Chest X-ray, AP view. Patient: 13 years old, sex M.
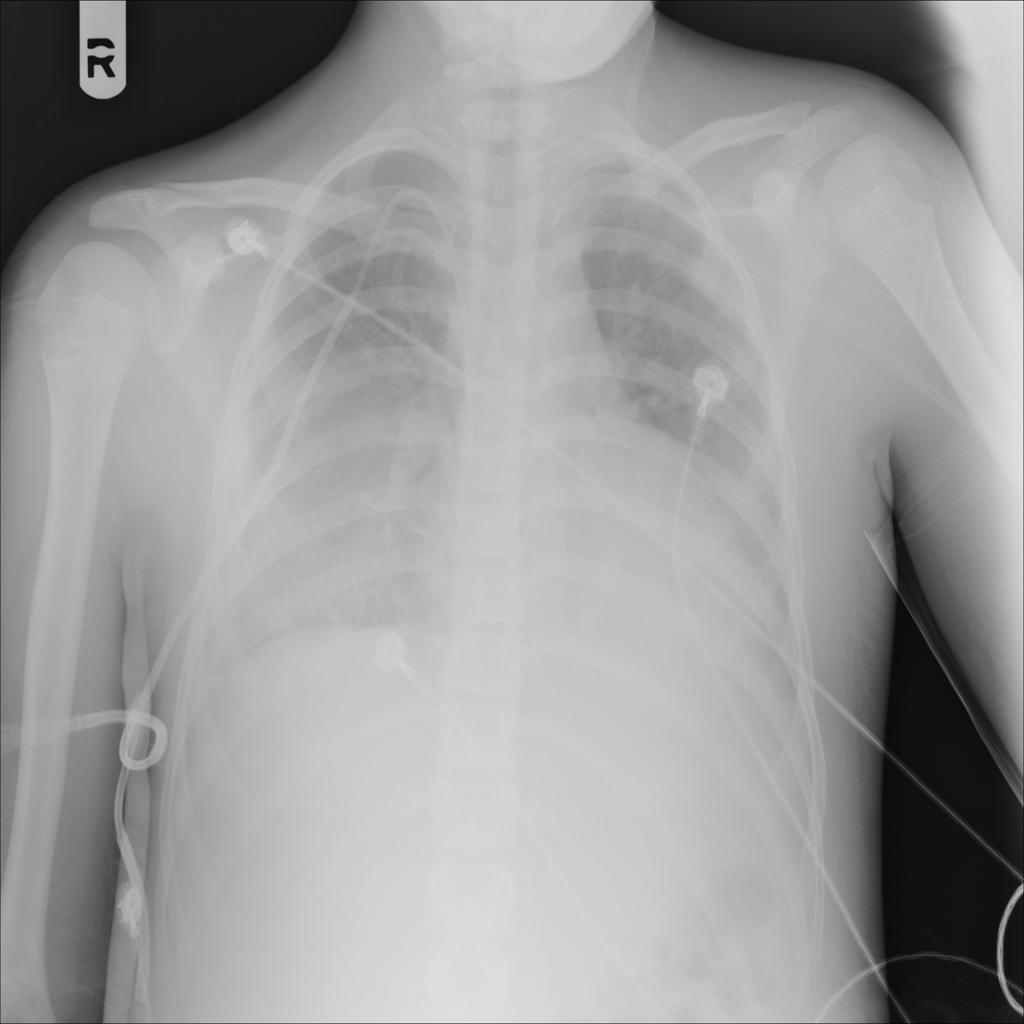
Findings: Edema, Infiltration, Pneumonia